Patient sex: M
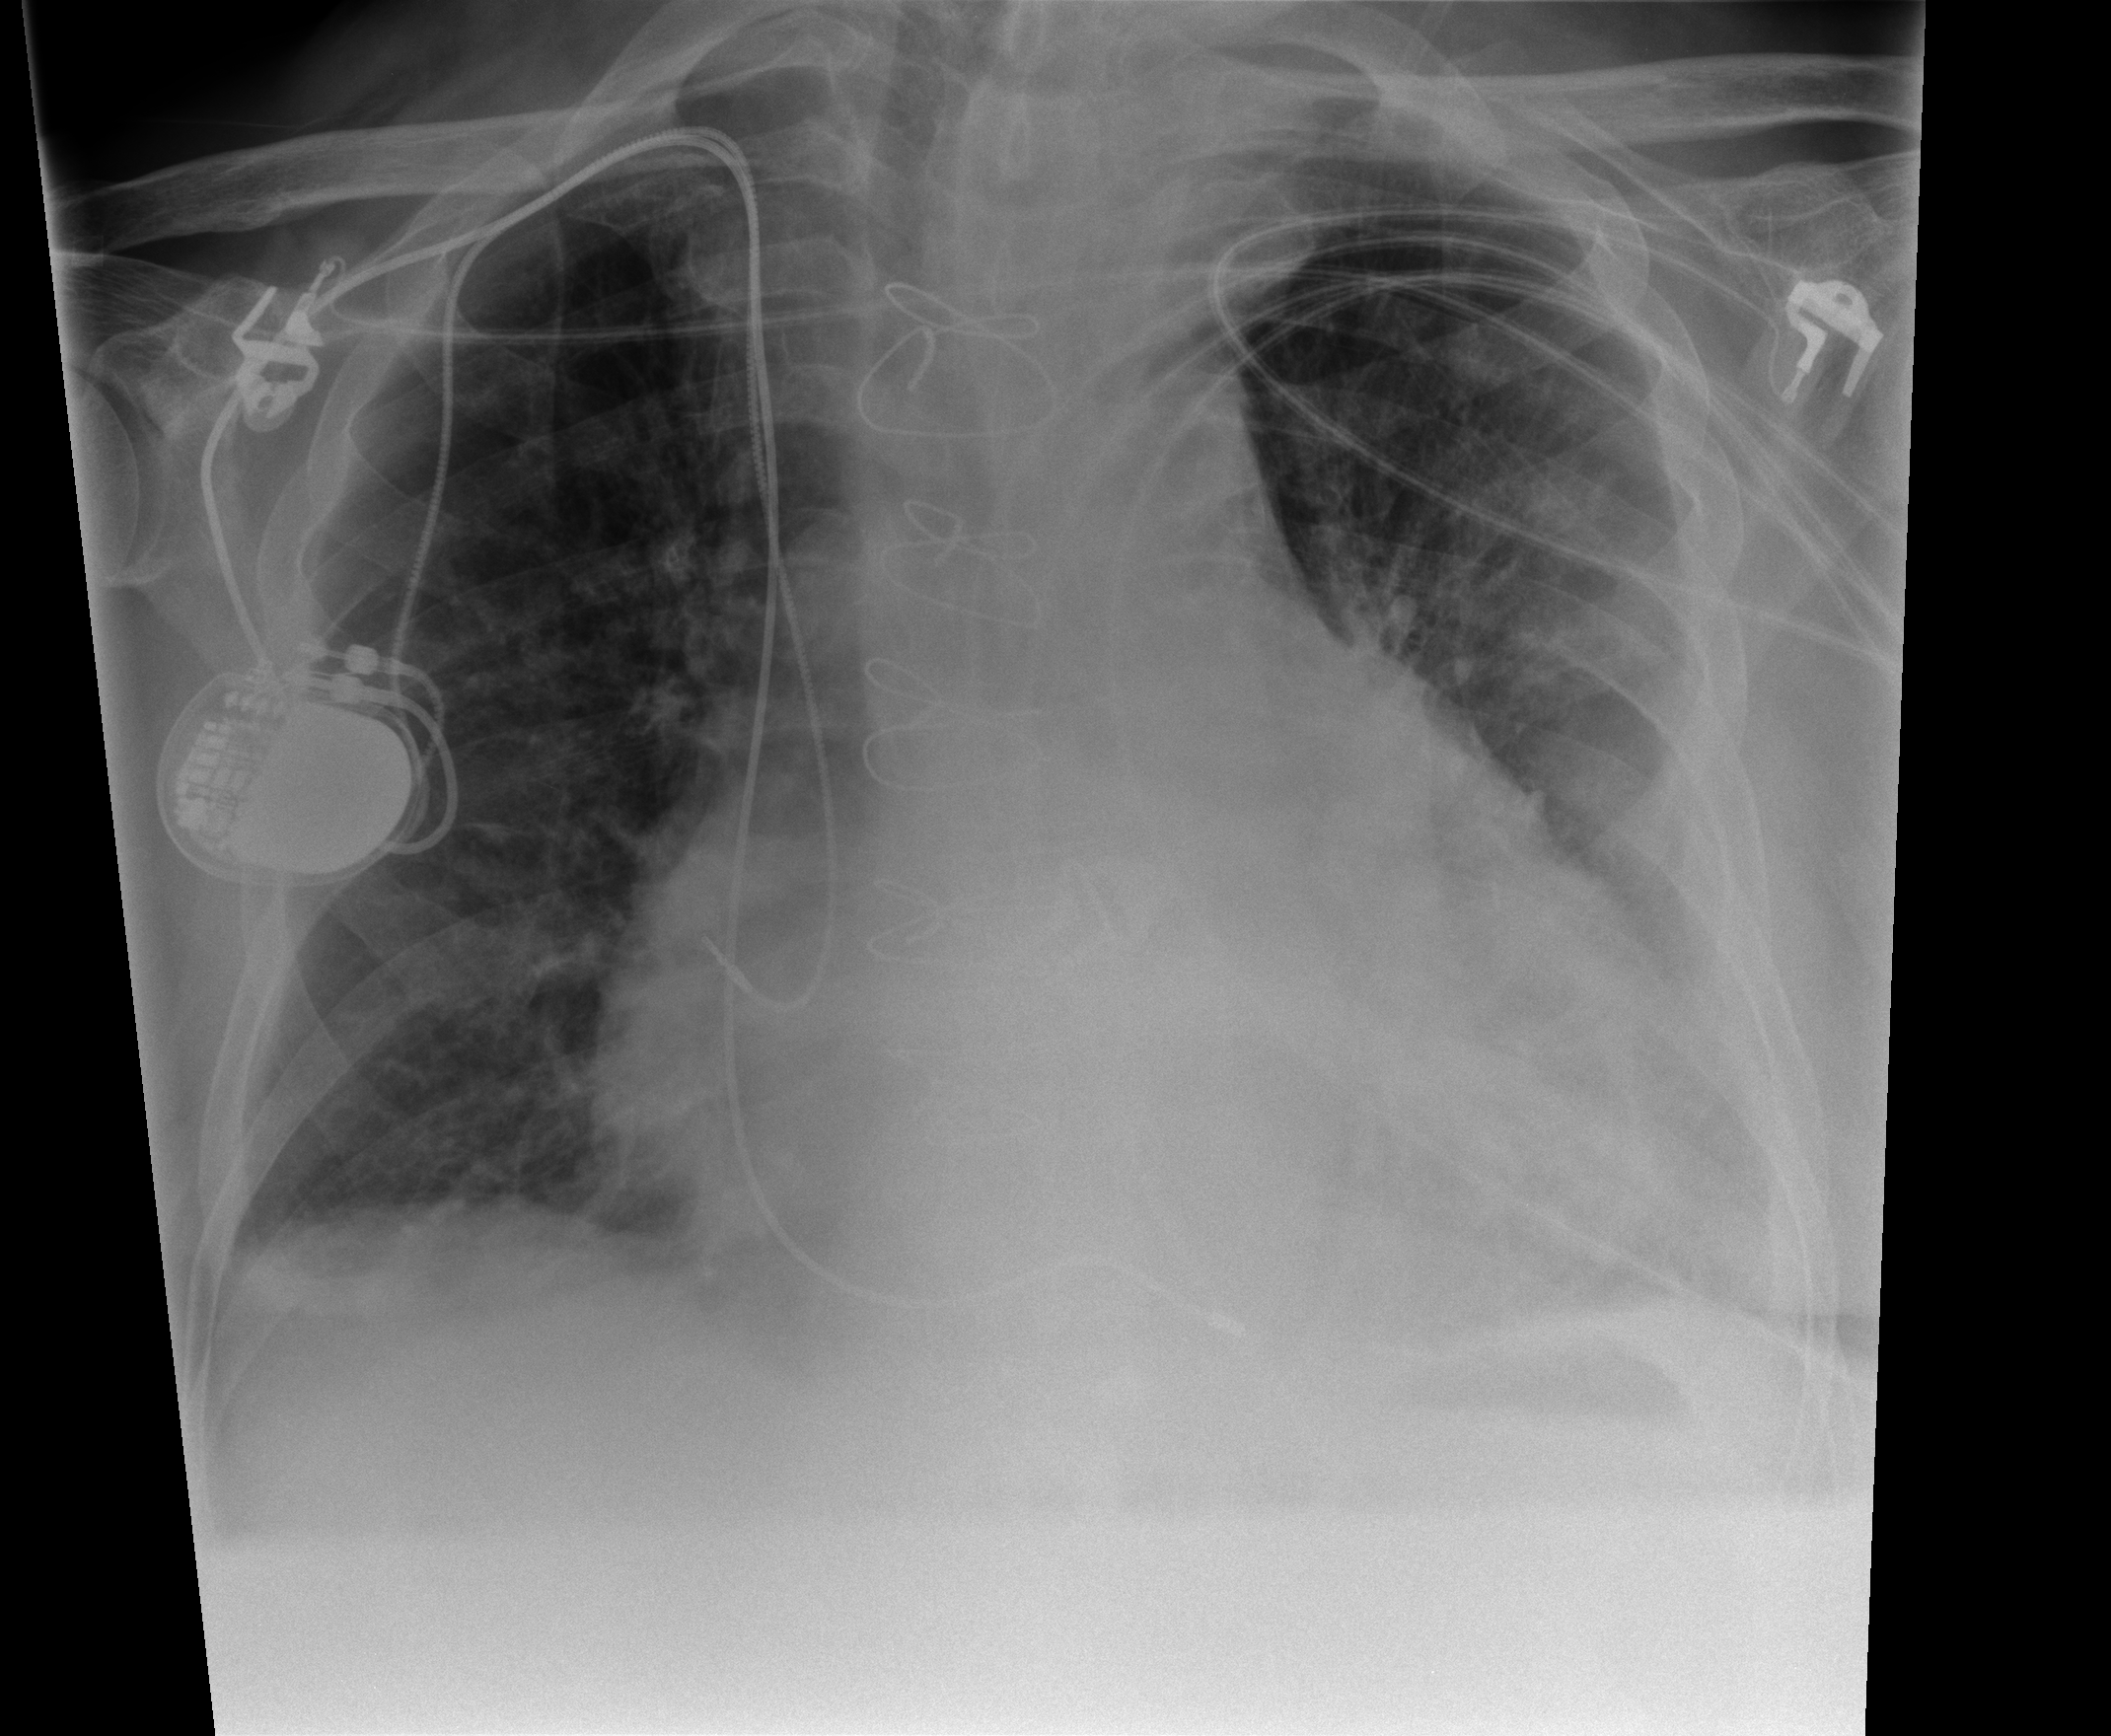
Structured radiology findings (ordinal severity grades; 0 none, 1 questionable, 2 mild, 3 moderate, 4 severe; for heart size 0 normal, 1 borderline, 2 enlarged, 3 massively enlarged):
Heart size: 3
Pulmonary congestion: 2
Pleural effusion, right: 2
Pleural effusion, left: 1
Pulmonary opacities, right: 1
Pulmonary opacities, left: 2
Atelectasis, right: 2
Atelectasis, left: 2